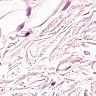
Metastatic tissue present: no